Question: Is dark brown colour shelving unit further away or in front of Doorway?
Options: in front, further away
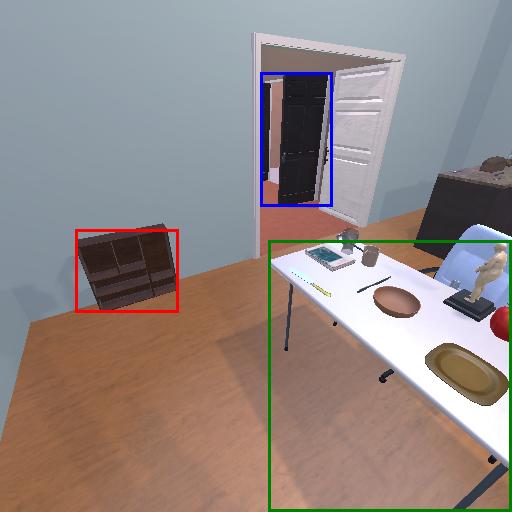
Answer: in front